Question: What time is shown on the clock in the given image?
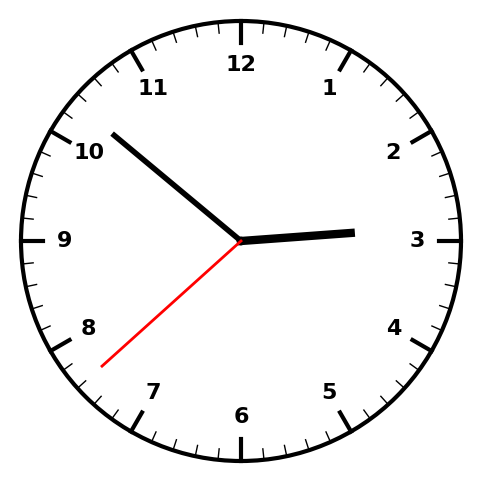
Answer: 02:51:38